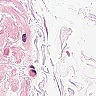
Metastatic tissue present: no